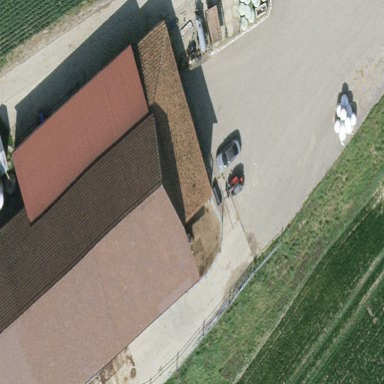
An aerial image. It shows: Farm building.